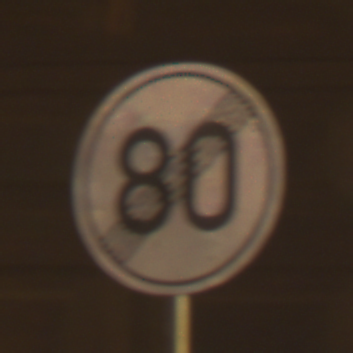
Verkehrszeichen: EndeGeschwindigkeit80
Umgebung: Outdoor, Urban
Tageszeit: Night
Wetter: Clear
Licht: Artificial
Jahreszeit: NotSpecified
Kontrast: HighContrast